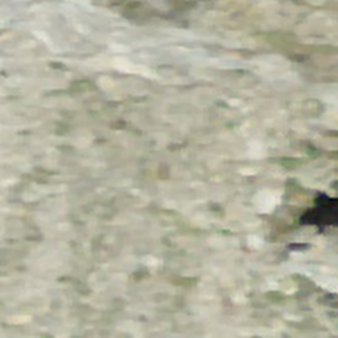
Label: other